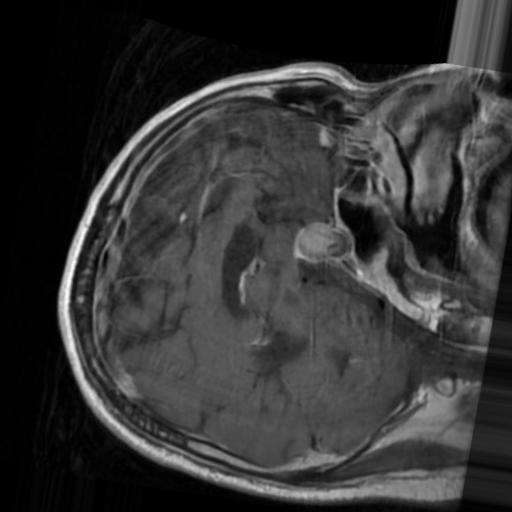
Label: brain_tumor